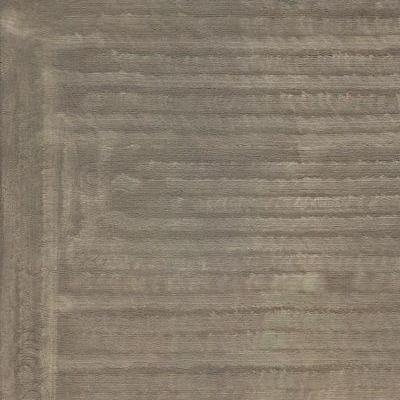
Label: Field